四年级 · 度量几何学
下面 ( ) 中角的度数最接近 $60^{\circ}$ 。
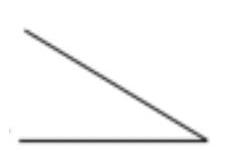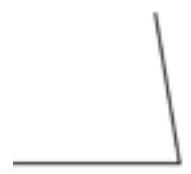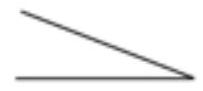
A.

B.

C.

答案: A
解析: 答案: A

【分析】用量角器量出每个选项的角度, 再与 $60^{\circ}$ 做比较即可。

【详解】A.量出的角为 $45^{\circ}$ 与 $60^{\circ}$ 相差 $15^{\circ}$;

B. 量出的角为 $85^{\circ}$, 与 $60^{\circ}$ 相差 $25^{\circ}$;

C.量出的角为 $30^{\circ}$, 与 $60^{\circ}$ 相差 $30^{\circ}$ 。

故答案为: A

【点睛】解答此题的关键是清楚角的度量方法。